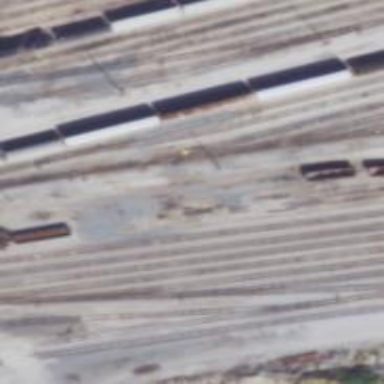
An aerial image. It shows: Railway yard.